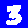
Digit: 3